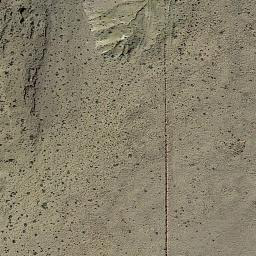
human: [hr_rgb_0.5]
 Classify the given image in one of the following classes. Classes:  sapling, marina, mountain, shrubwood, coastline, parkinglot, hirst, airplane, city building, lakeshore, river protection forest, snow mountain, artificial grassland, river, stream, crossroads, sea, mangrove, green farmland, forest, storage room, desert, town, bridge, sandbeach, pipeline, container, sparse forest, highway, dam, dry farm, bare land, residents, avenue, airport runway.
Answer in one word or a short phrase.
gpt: bare land